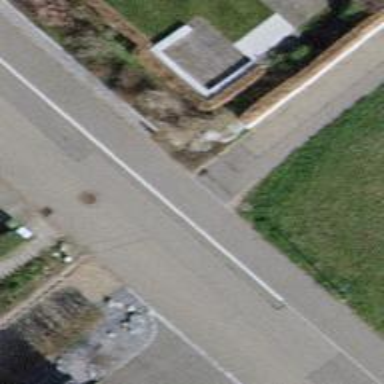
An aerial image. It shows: Cycle barrier.